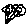
Label: flower